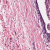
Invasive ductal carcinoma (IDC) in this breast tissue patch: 0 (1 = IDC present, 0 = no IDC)